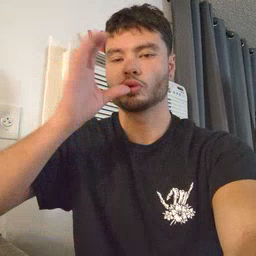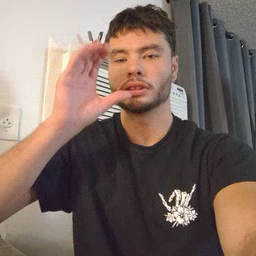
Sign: drink